Question: I have a binary image of several connected components, some large and some small (maybe only 1 pixel). With this I am seeking a way to make each connected component into a checkers pattern, instead of the connected blobs, in an efficient way.
So far I have come up with two ways this could be tried, but they can either produce errors, or be quite unefficient:
1. I know the entire image and can make a checkers pattern mask to remove 50% of the pixels. This is very fast, but will on average remove 50% of the connected components which are only one pixel in area.
2. Use bwlabel() in MATLAB/Octave, and loop through each connected component only applying the mask to that component if it is over 1 pixel (while leaving the other components to be considered when the loop gets to them). This can be very inefficient.
Any smart/built-in solutions which could be used?

Code to generate figure
'''
T = zeros(40,40);
T(10:30,10:30) = 1;
chessVec = repmat([1;0],20,1);
T_wanted = (repmat([chessVec circshift(chessVec,1)],1,20).*T);
figure();
subplot(1,2,1);imshow(T);title('Start shape')
subplot(1,2,2);imshow(T_wanted);title('Wanted shape');
'''
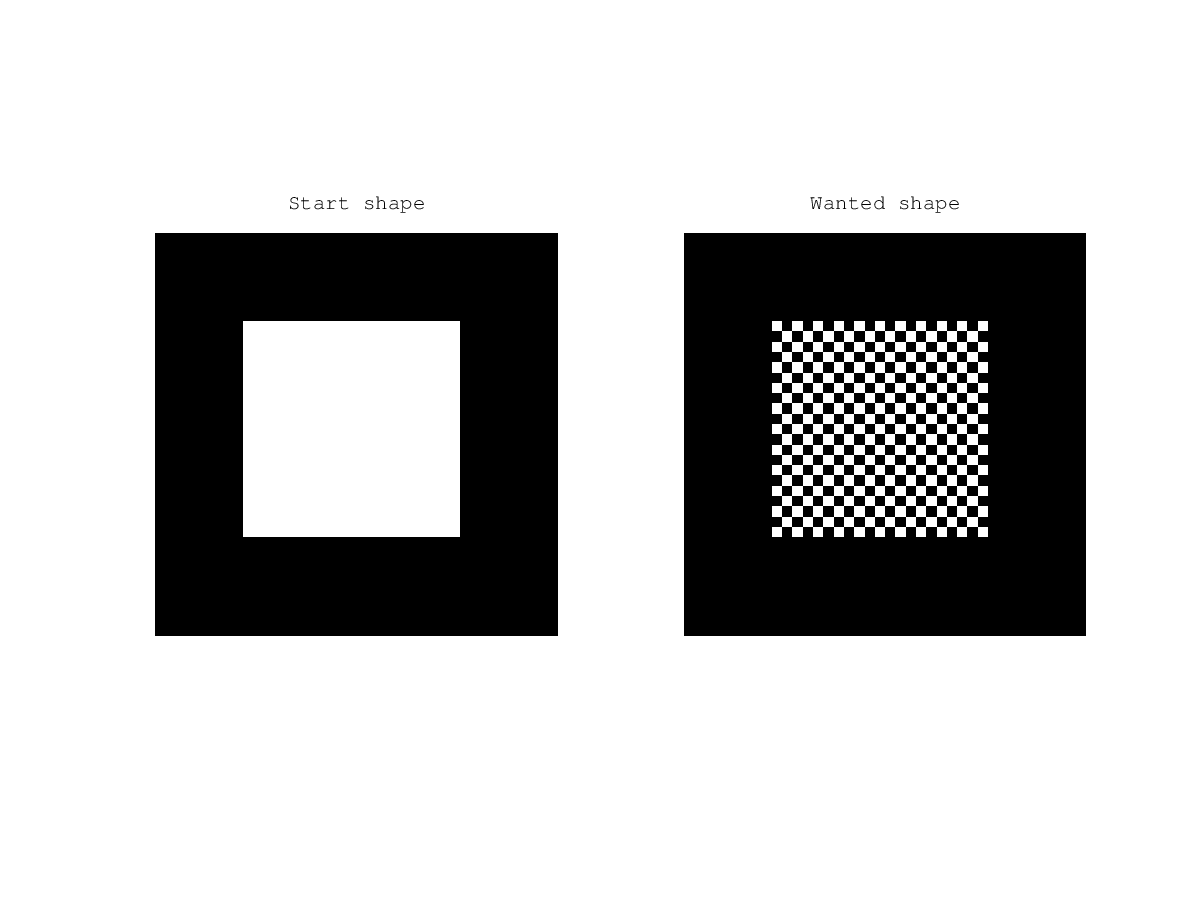
Answer: Nothing beats blanket checkering for efficiency. All you then need to do is add back the small connected components.
'''
%# create a test image
img = rand(100)>0.8;
img = imclose(img,ones(5));
img = imerode(img,strel('disk',2));
'''

'''
%# get connected components
%# use 4-connect to preserve
%# the diagonal single-pixel lines later
cc = bwconncomp(img,4)
%# create checkerboard using one of Matlab's special matrix functions
chk = invhilb(100,100) < 0;
%# checker original image, add back small stuff
img(chk) = 0;
smallIdx = cellfun(@(x)x<2,cc.PixelIdxList);
img([cc.PixelIdxList{smallIdx}]) = 1;
'''